Question: OK, so I've been trying this for about 2 hours now and I can't seem to figure it out. I think I tried almost every possible algorithm combination and it still isn't working. Here it goes:
I'm trying to validate keyboard input in Python based on two condition (ordered by priority):
1. Check if input is integer
2. Check if input is vertex (class method for checking if the number given can be found as a key in a dictionary)
Here's the code:
'''
def checkVertex(self, x):
ok = 0
for key in self.__inv:
if key == x:
ok += 1
break
for key in self.__outv:
if key == x:
ok += 1
break
if ok == 2:
return True
return False
def checkInt(number):
if number.isdigit() is False:
return False
return True
def readVertex(msg, graf): <-- this is the issue
"""
msg - string message
graf - Graph() class instance initialised somewhere
invalid_input - string error message
"""
vertex = raw_input(msg)
while checkInt(vertex) is False:
print invalid_input
vertex = raw_input(msg)
if checkInt(vertex) is True:
vertex = int(vertex)
if graf.checkVertex(vertex) is True: <-- this bloody line is not working right
return vertex
else:
continue
return int(vertex)
source = readVertex("Give source vertex (by number): ", G)
dest = readVertex("Give destination vertex (by number): ", G)
cost = int(raw_input("Give cost: "))
print G.addEdge(source, dest, cost)
'''
The problem that I'm getting is that the first condition works, so if I input a letter it will print an error, but if I input a number and that number isn't in the keys of the dictionary it will still return it.
So graf.checkVertex(vertex) always returns True in the above code even though I know for a fact that it works because I've tried the function with the same input in the shell and it returned False.
Let me give you an example, let's say I have this dict:
'''
{0: [], 1: [], 2: [], 3: [], 4: []}
'''
Screen recording of example:

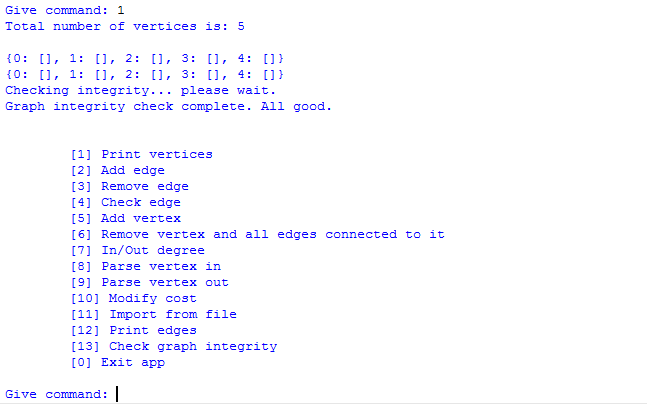
Answer: Your validation 'while checkInt(vertex) is False:' - if it is a valid integer the first time, you never check the rest. It's not that 'graf.checkVertex(vertex)' doesn't work; it's never called. Instead, try:
'''
def readVertex(msg, graf, invalid_input):
"""
msg - string message
graf - Graph() class instance initialised somewhere
invalid_input - string error message
"""
while True:
vertex = raw_input(msg)
if checkInt(vertex) and graf.checkVertex(int(vertex)):
return int(vertex)
print invalid_input
'''
or
'''
def readVertex(msg, graf, invalid_input):
"""
msg - string message
graf - Graph() class instance initialised somewhere
invalid_input - string error message
"""
while True:
try:
vertex = int(raw_input(msg))
except ValueError:
print invalid_input
else:
if graf.checkVertex(vertex):
return vertex
print invalid_input
'''